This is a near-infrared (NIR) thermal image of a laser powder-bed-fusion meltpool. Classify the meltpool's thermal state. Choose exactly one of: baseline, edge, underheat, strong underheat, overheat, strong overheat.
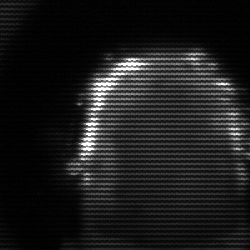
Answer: baseline